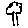
Label: tree